Field crop: maize
Growth stage: 2
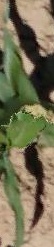
Species: maize